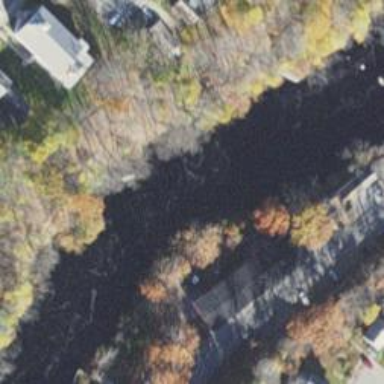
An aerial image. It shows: Bridge supported by abutments.